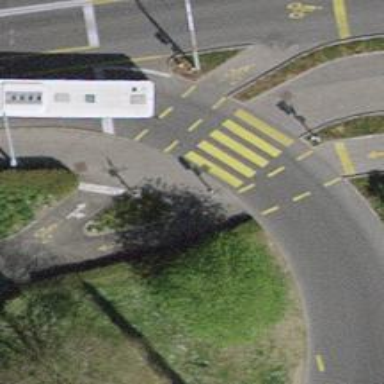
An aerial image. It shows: Kerb serving as barrier.